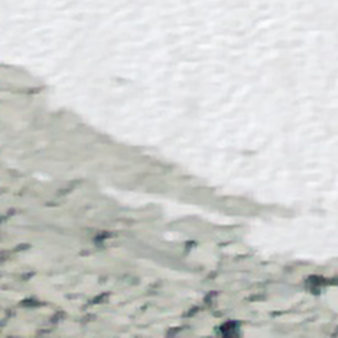
Label: other